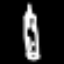
Label: pencil